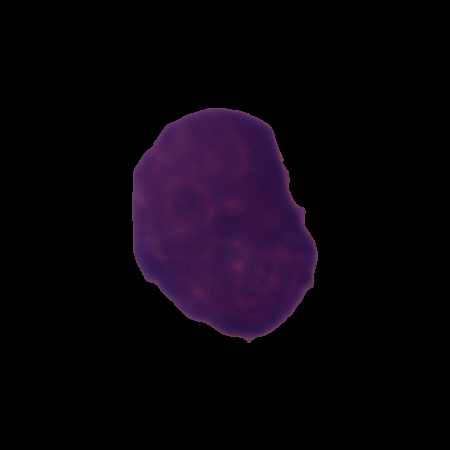
Label: healthy